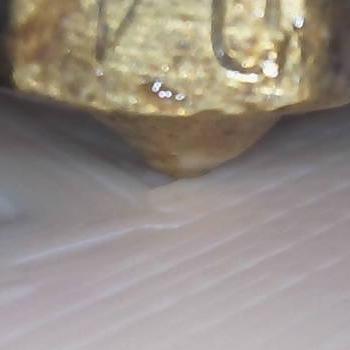
Flow rate: 112%